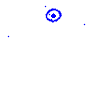
Particle: electron